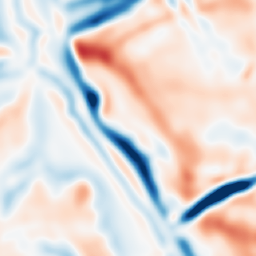
Category: multiscale
Decomposition family: dog
Decomposition parameters: sigma_low: 5
sigma_high: 5
Upsampling method: nearest
Upsampling parameters: scale: 2
Upsampling scale: 2